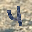
Label: 4